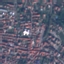
Land use / land cover: Residential